Field crop: maize
Growth stage: 2
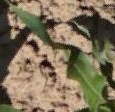
Species: maize